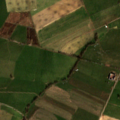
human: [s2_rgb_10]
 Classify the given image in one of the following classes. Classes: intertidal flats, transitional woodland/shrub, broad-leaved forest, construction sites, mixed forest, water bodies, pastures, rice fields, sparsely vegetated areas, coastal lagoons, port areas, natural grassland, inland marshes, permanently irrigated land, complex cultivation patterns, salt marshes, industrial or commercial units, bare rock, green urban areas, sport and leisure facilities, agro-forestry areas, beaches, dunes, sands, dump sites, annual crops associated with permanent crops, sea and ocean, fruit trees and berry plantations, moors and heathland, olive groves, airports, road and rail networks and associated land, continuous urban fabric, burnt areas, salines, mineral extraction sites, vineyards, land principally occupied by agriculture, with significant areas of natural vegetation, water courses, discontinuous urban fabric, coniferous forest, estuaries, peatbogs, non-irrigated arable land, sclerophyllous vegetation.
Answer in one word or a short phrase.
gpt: discontinuous urban fabric, non-irrigated arable land, pastures, complex cultivation patterns, land principally occupied by agriculture, with significant areas of natural vegetation